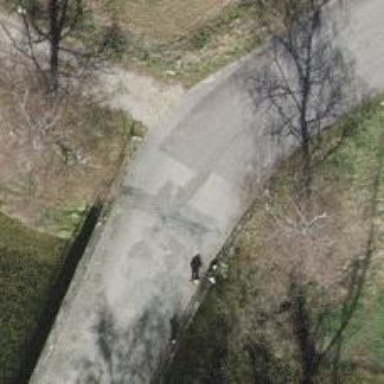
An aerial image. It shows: Service road that includes bridge.